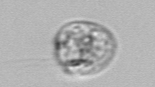
Label: Amoeba